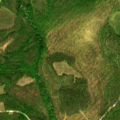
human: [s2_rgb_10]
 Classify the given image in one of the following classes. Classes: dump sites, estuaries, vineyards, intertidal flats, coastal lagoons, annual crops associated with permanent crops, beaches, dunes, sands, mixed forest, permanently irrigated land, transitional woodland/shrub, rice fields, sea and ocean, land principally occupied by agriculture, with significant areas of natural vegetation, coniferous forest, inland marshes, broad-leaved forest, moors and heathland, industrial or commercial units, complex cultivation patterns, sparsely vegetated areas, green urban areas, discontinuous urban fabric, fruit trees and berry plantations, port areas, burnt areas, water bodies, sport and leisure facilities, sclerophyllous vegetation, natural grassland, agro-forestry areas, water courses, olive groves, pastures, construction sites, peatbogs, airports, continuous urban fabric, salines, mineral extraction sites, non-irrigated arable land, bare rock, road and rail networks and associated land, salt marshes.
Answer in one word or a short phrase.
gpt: coniferous forest, mixed forest, transitional woodland/shrub